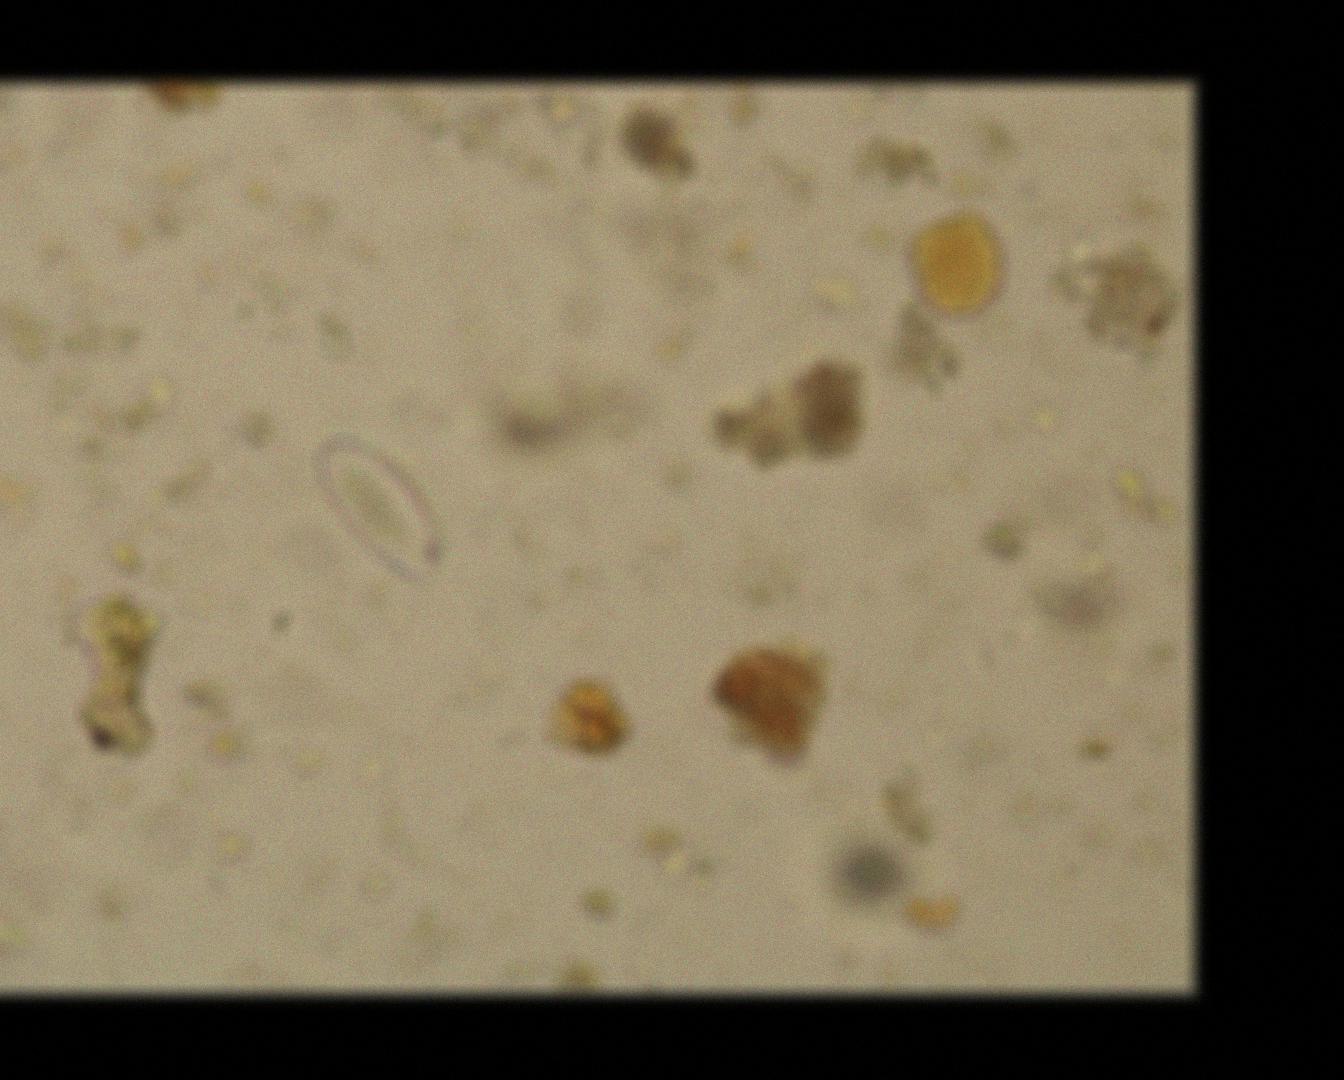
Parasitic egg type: Enterobius vermicularis